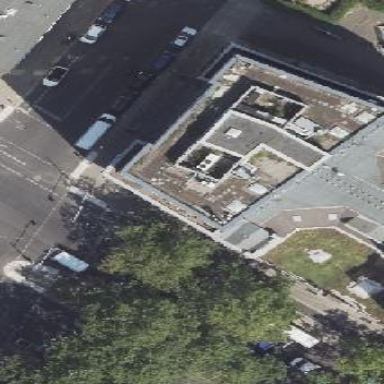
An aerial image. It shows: Part of building is shown in the image.